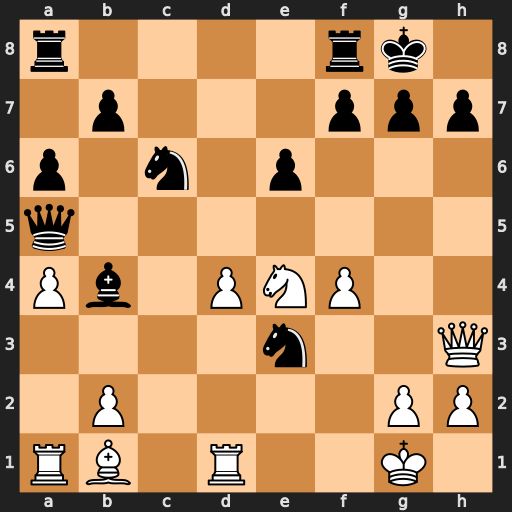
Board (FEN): r4rk1/1p3ppp/p1n1p3/q7/Pb1PNP2/4n2Q/1P4PP/RB1R2K1
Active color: w
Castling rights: -
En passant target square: -
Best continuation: Nf6+ Kh8 Qxh7#